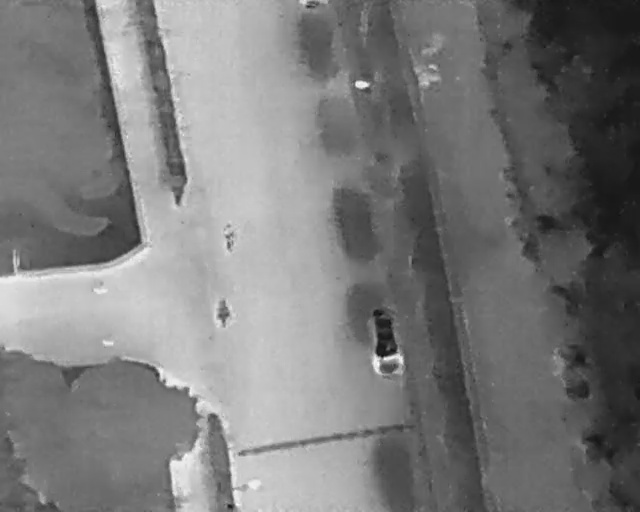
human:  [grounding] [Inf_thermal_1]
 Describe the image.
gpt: In the satellite image, there is  <ref>1 medium car </ref> <box>[[55, 64, 65, 70, 174]]</box> located at center,  <ref>2 large person </ref> <box>[[32, 59, 37, 62, 2], [33, 44, 38, 47, 2]]</box> located at center,  <ref>1 small car </ref> <box>[[48, -2, 49, 3, 2]]</box> located at top.